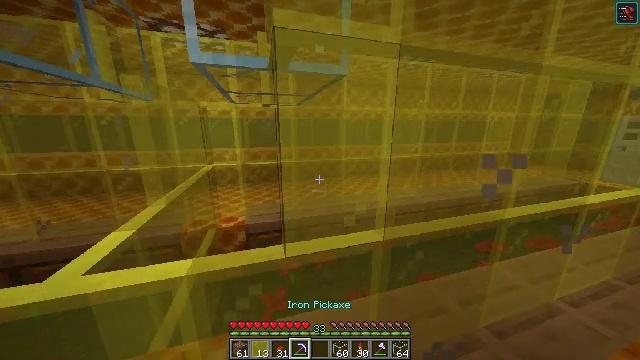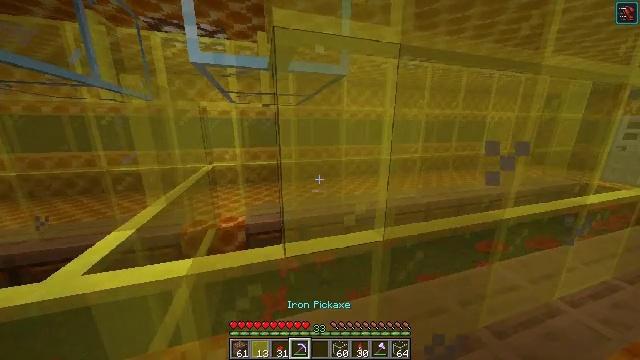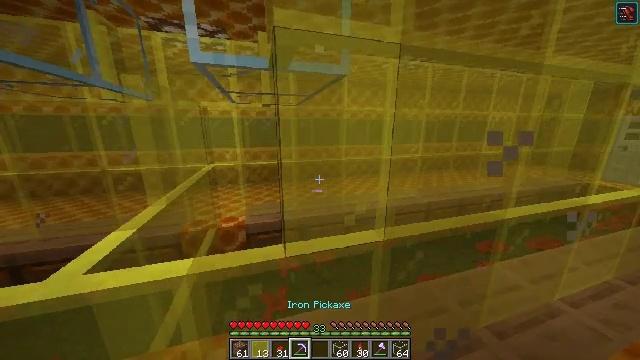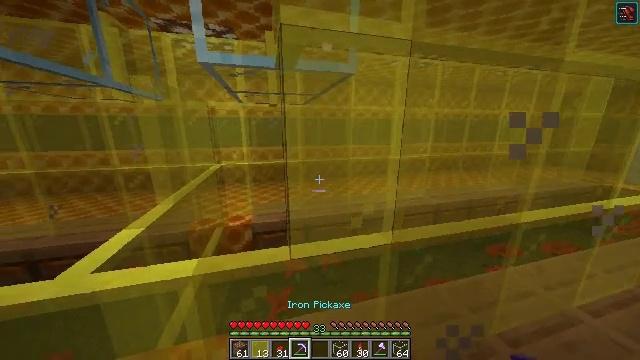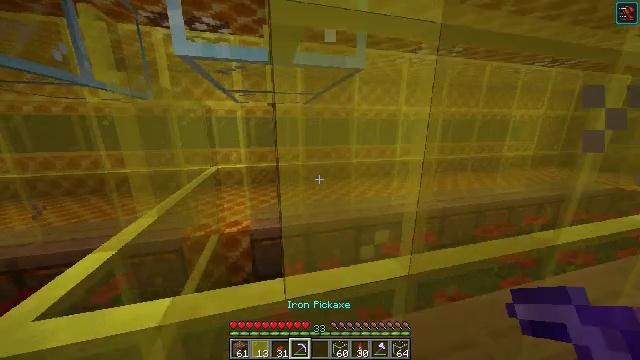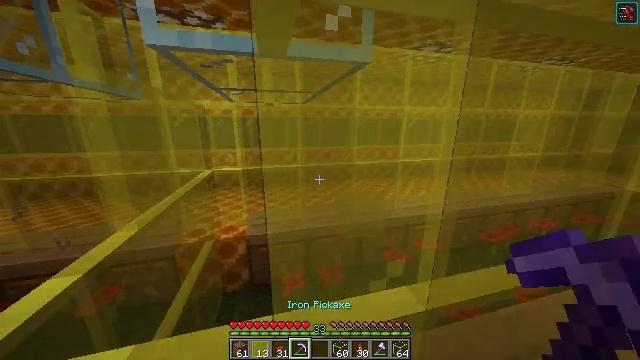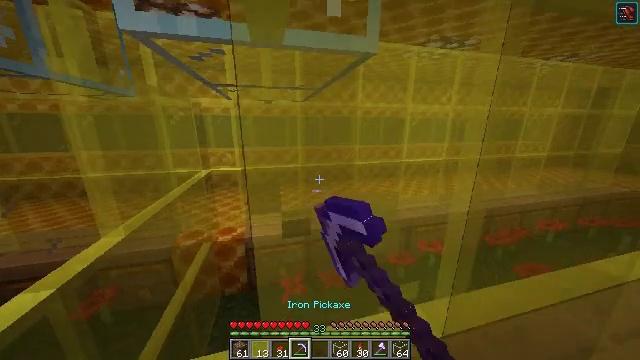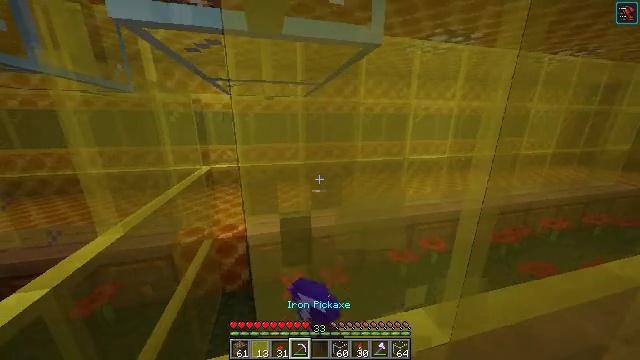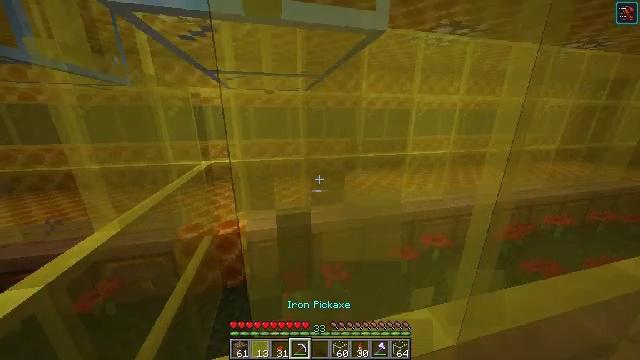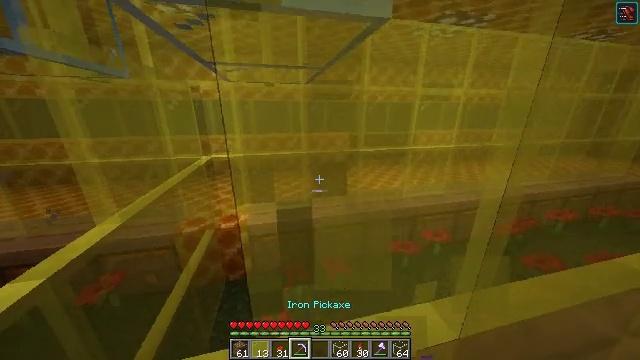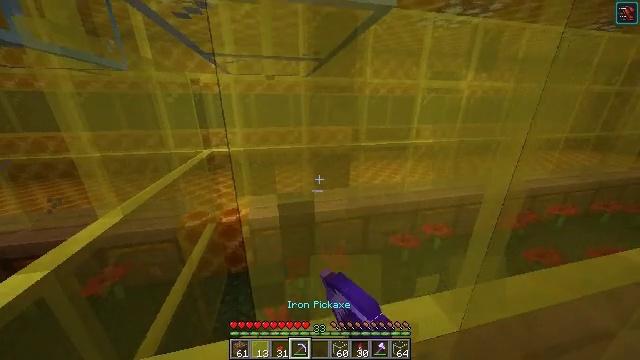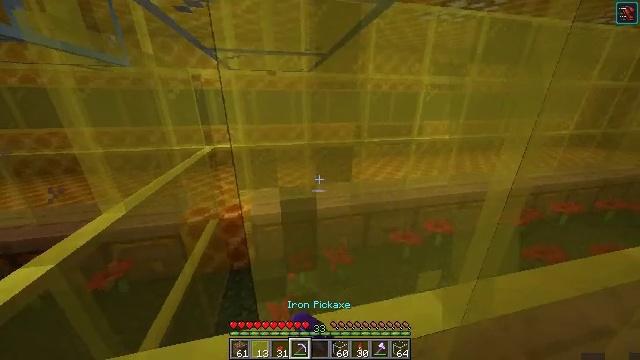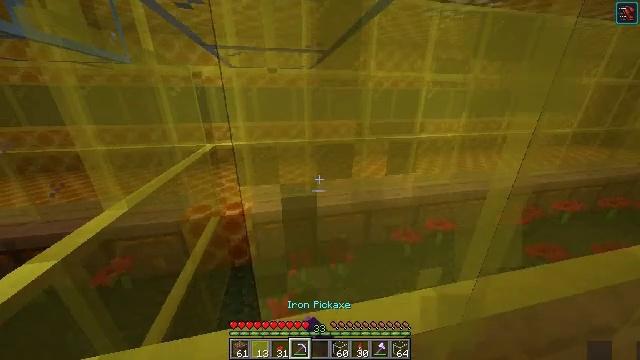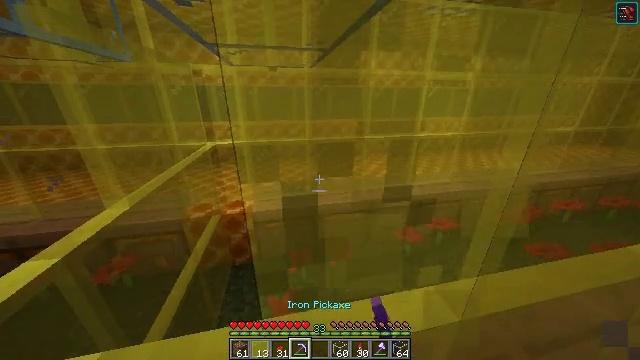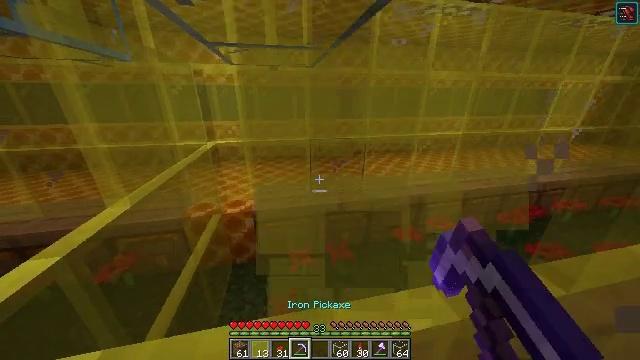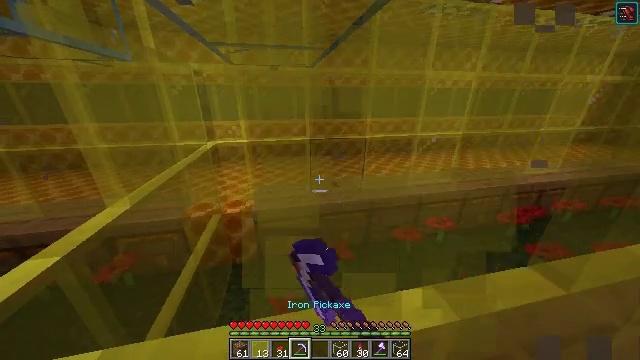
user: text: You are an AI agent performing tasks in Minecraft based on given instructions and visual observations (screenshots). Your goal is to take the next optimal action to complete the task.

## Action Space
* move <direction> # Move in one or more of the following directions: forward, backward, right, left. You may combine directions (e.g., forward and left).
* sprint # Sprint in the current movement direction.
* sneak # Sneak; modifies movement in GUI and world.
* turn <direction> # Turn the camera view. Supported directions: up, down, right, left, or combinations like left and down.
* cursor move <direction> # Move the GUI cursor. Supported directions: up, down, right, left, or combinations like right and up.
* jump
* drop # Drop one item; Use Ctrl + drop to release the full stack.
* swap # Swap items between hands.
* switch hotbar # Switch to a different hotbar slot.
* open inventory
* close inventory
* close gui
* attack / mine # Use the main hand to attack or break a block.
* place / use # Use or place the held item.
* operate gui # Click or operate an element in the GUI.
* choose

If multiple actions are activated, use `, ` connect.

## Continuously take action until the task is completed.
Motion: motion action
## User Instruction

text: Destroy the yellow stained glass pane to clear space.
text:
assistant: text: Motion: no_op
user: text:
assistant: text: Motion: no_op
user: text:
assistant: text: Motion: move forward, turn left
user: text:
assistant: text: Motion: move forward
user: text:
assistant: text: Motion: attack / mine
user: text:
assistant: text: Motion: attack / mine
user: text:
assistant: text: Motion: attack / mine
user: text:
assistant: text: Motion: turn down, attack / mine
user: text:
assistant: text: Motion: turn down, attack / mine
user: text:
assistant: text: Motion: turn down, attack / mine
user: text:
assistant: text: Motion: attack / mine
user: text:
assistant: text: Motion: attack / mine
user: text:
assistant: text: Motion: attack / mine
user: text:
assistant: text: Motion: attack / mine
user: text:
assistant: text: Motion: attack / mine
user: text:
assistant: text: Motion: attack / mine
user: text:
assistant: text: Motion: attack / mine
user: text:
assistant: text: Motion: no_op
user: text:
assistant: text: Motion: no_op